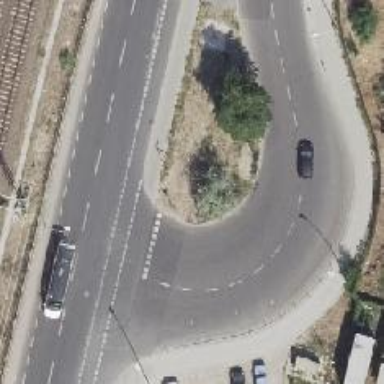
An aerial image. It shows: Asphalt sidewalk that is also designated as cycleway.